The image folds the raw vibration samples of a bearing signal into a 2-D grayscale square (signal-to-image encoding). Based on the visible evidence, which condition applies: normal, inner_race, outer_race, ball?
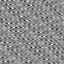
Answer: outer_race